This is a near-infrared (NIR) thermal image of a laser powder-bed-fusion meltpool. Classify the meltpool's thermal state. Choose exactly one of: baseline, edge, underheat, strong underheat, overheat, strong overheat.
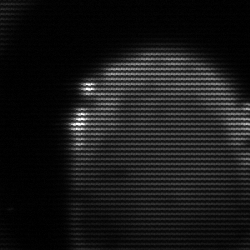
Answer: edge